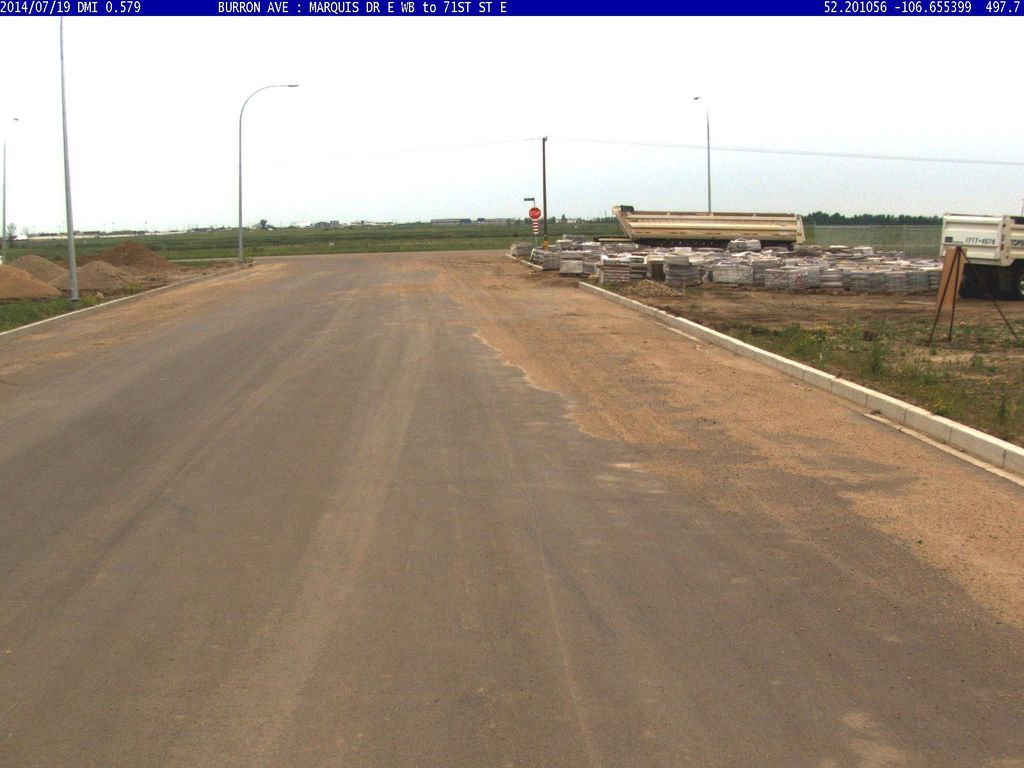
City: saskatoon